Field crop: maize
Growth stage: 2
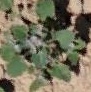
Species: chenopodium